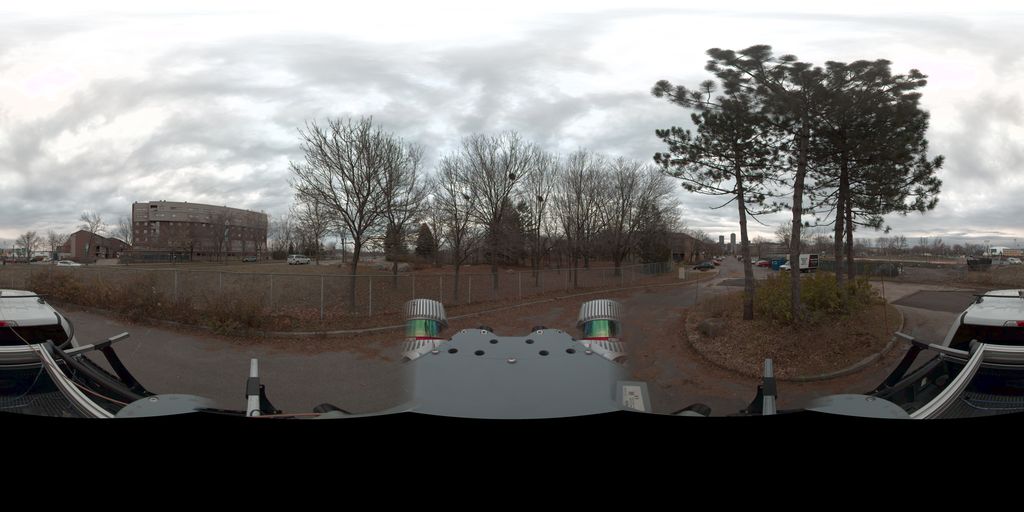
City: quebec_city